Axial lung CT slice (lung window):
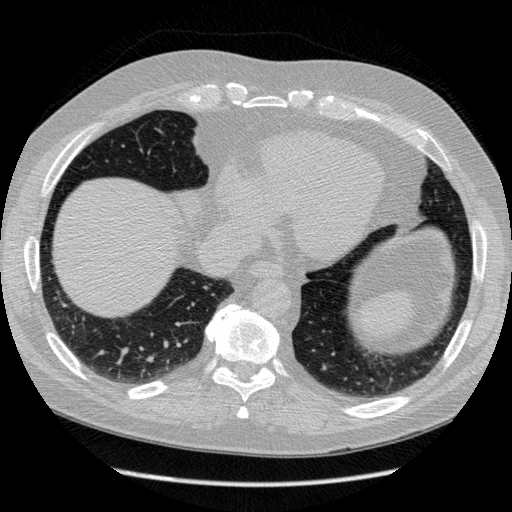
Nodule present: no